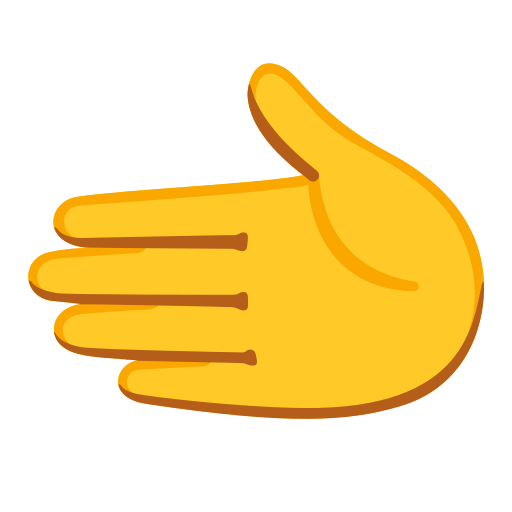
Emoji: 🫲